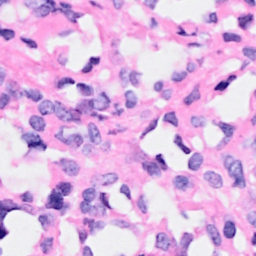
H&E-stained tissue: Breast